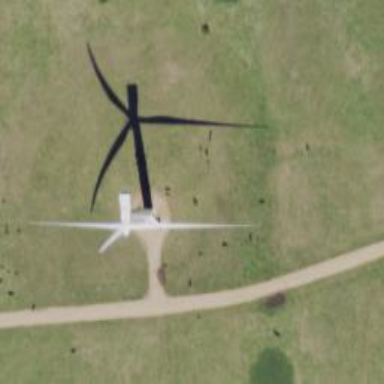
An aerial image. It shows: Wind generator powered by wind. The generator type is horizontal axis and it uses wind turbines.